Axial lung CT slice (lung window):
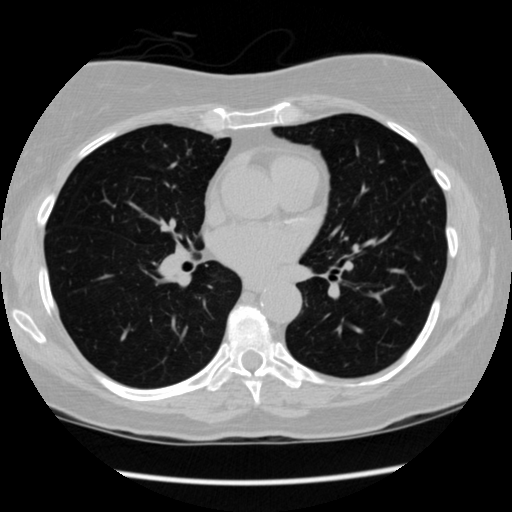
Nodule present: no